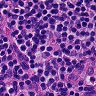
Metastatic tissue present: no